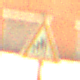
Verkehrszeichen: SeitenwindVonRechts
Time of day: Midday
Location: Outdoor (Nature)
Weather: PartlyCloudy
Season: NotSpecified
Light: Natural